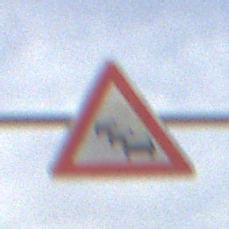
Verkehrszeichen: Stau
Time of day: MorningAfternoon
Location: Outdoor (Suburban)
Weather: PartlyCloudy
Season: NotSpecified
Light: Natural